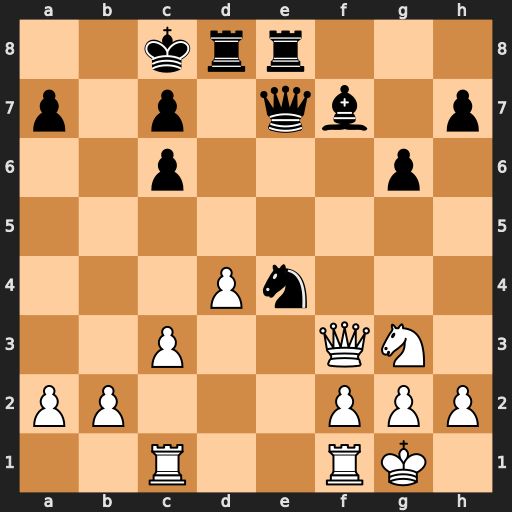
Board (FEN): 2krr3/p1p1qb1p/2p3p1/8/3Pn3/2P2QN1/PP3PPP/2R2RK1
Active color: w
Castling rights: -
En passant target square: -
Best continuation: Nxe4 Qxe4 Qxf7